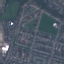
Land use / land cover: Residential